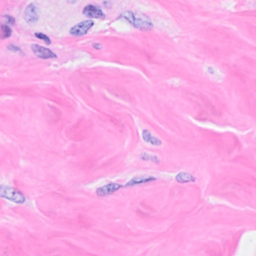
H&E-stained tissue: Breast